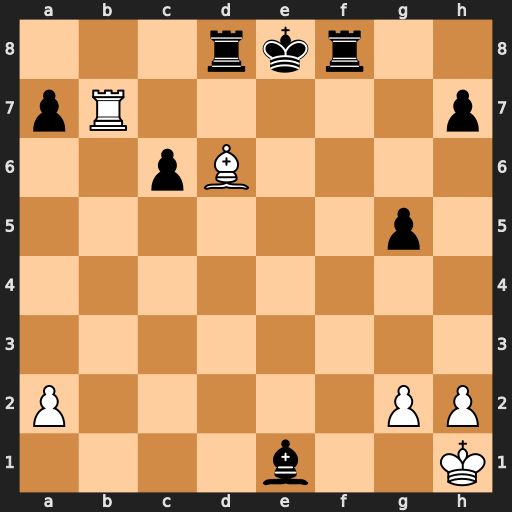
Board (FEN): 3rkr2/pR5p/2pB4/6p1/8/8/P5PP/4b2K
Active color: w
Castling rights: -
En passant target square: -
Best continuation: Re7#